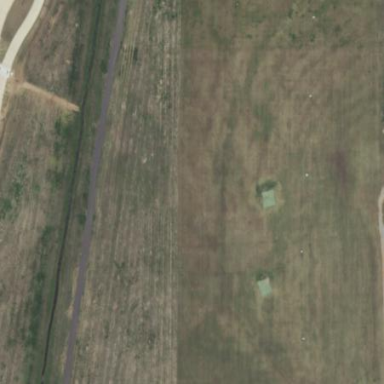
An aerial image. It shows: Driving range for golf on grass.